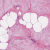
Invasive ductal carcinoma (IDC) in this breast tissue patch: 1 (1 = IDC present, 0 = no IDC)